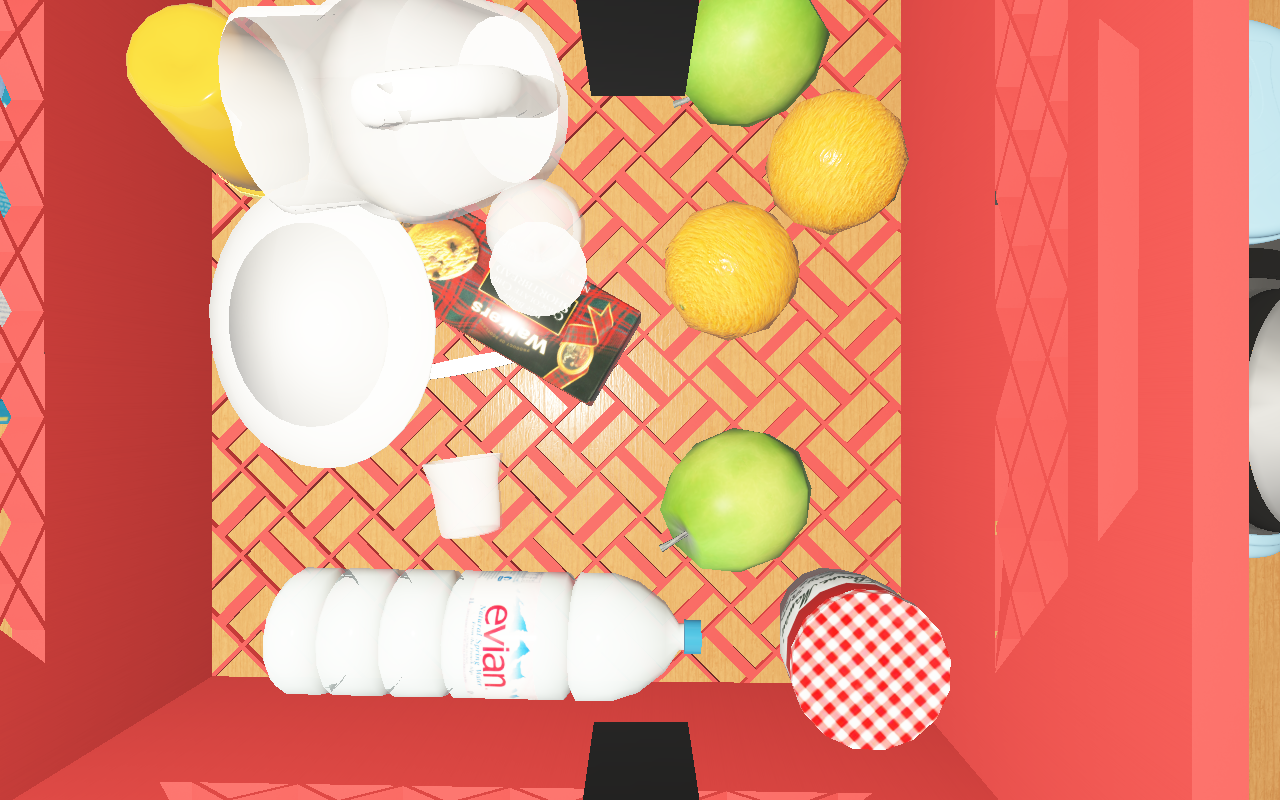
Objects in the scene:
carafe
water bottle
apple
apple
orange
orange
spoon
plate
glass
wineglass
honey jar
jam jar
biscuit box